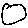
Label: circle